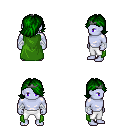
a pixel art fantasy rpg character, male body template, dark elf, purple skin, green cape, white pants, green swoop hairstyle, iron tiara, white cloth bandages, four views (front, back, left, right), 2x2 character sprite sheet, small pixel art, hard edges, no anti-aliasing